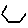
Label: hexagon